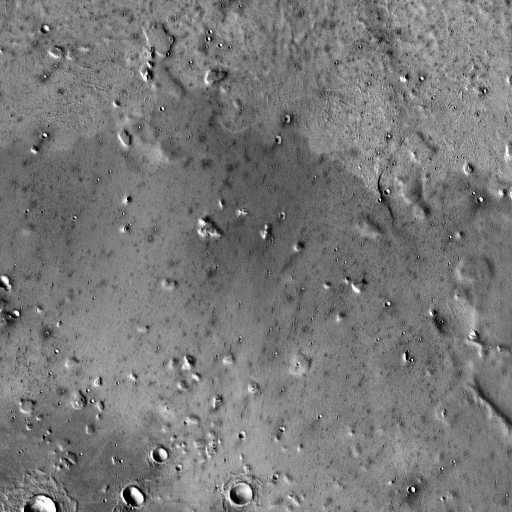
Crater classes present: Background, Other, Layered, Buried